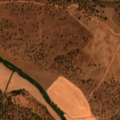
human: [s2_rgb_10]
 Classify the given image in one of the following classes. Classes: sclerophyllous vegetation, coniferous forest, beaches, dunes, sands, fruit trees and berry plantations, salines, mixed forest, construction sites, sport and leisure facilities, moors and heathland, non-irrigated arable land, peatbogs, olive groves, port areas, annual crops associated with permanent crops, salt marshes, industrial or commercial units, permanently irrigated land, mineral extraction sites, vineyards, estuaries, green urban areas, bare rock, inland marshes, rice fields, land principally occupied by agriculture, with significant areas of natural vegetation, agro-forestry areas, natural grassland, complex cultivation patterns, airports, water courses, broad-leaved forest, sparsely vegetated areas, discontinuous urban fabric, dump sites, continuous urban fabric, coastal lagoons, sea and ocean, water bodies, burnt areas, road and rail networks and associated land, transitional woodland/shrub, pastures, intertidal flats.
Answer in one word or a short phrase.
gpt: non-irrigated arable land, permanently irrigated land, pastures, agro-forestry areas